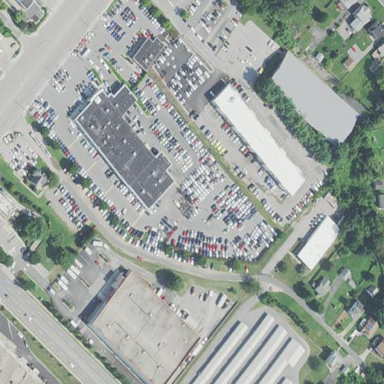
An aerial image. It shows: Retail area.